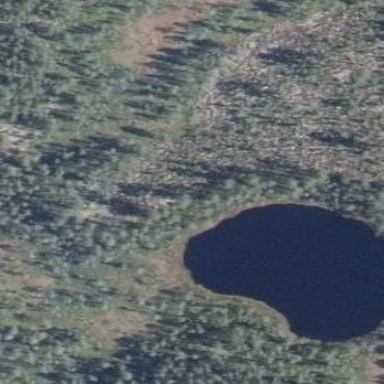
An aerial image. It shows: Beautiful lake surrounded by nature.